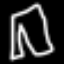
Label: pants